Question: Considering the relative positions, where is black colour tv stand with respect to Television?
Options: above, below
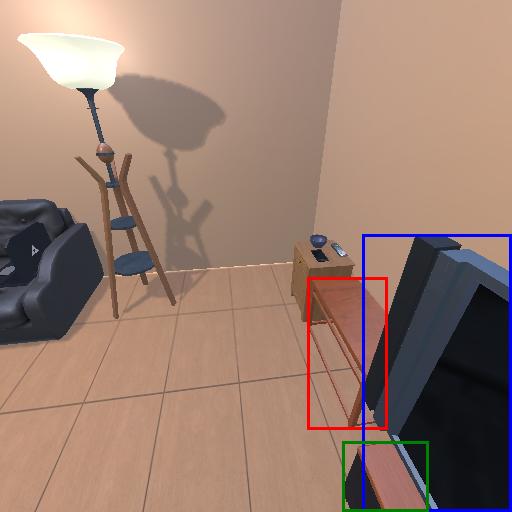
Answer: above